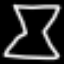
Label: hourglass